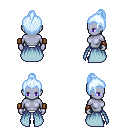
a pixel art fantasy rpg character, female body template, dark elf, purple skin, overskirt, white pants, white cyan short topknot hairstyle, leather bracers, four views (front, back, left, right), 2x2 character sprite sheet, small pixel art, hard edges, no anti-aliasing